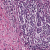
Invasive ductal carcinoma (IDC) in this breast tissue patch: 1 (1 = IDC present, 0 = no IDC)